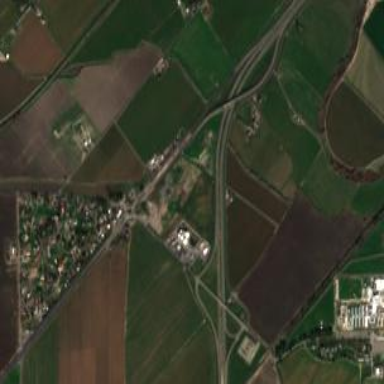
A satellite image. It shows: Motorway junction.